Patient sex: M
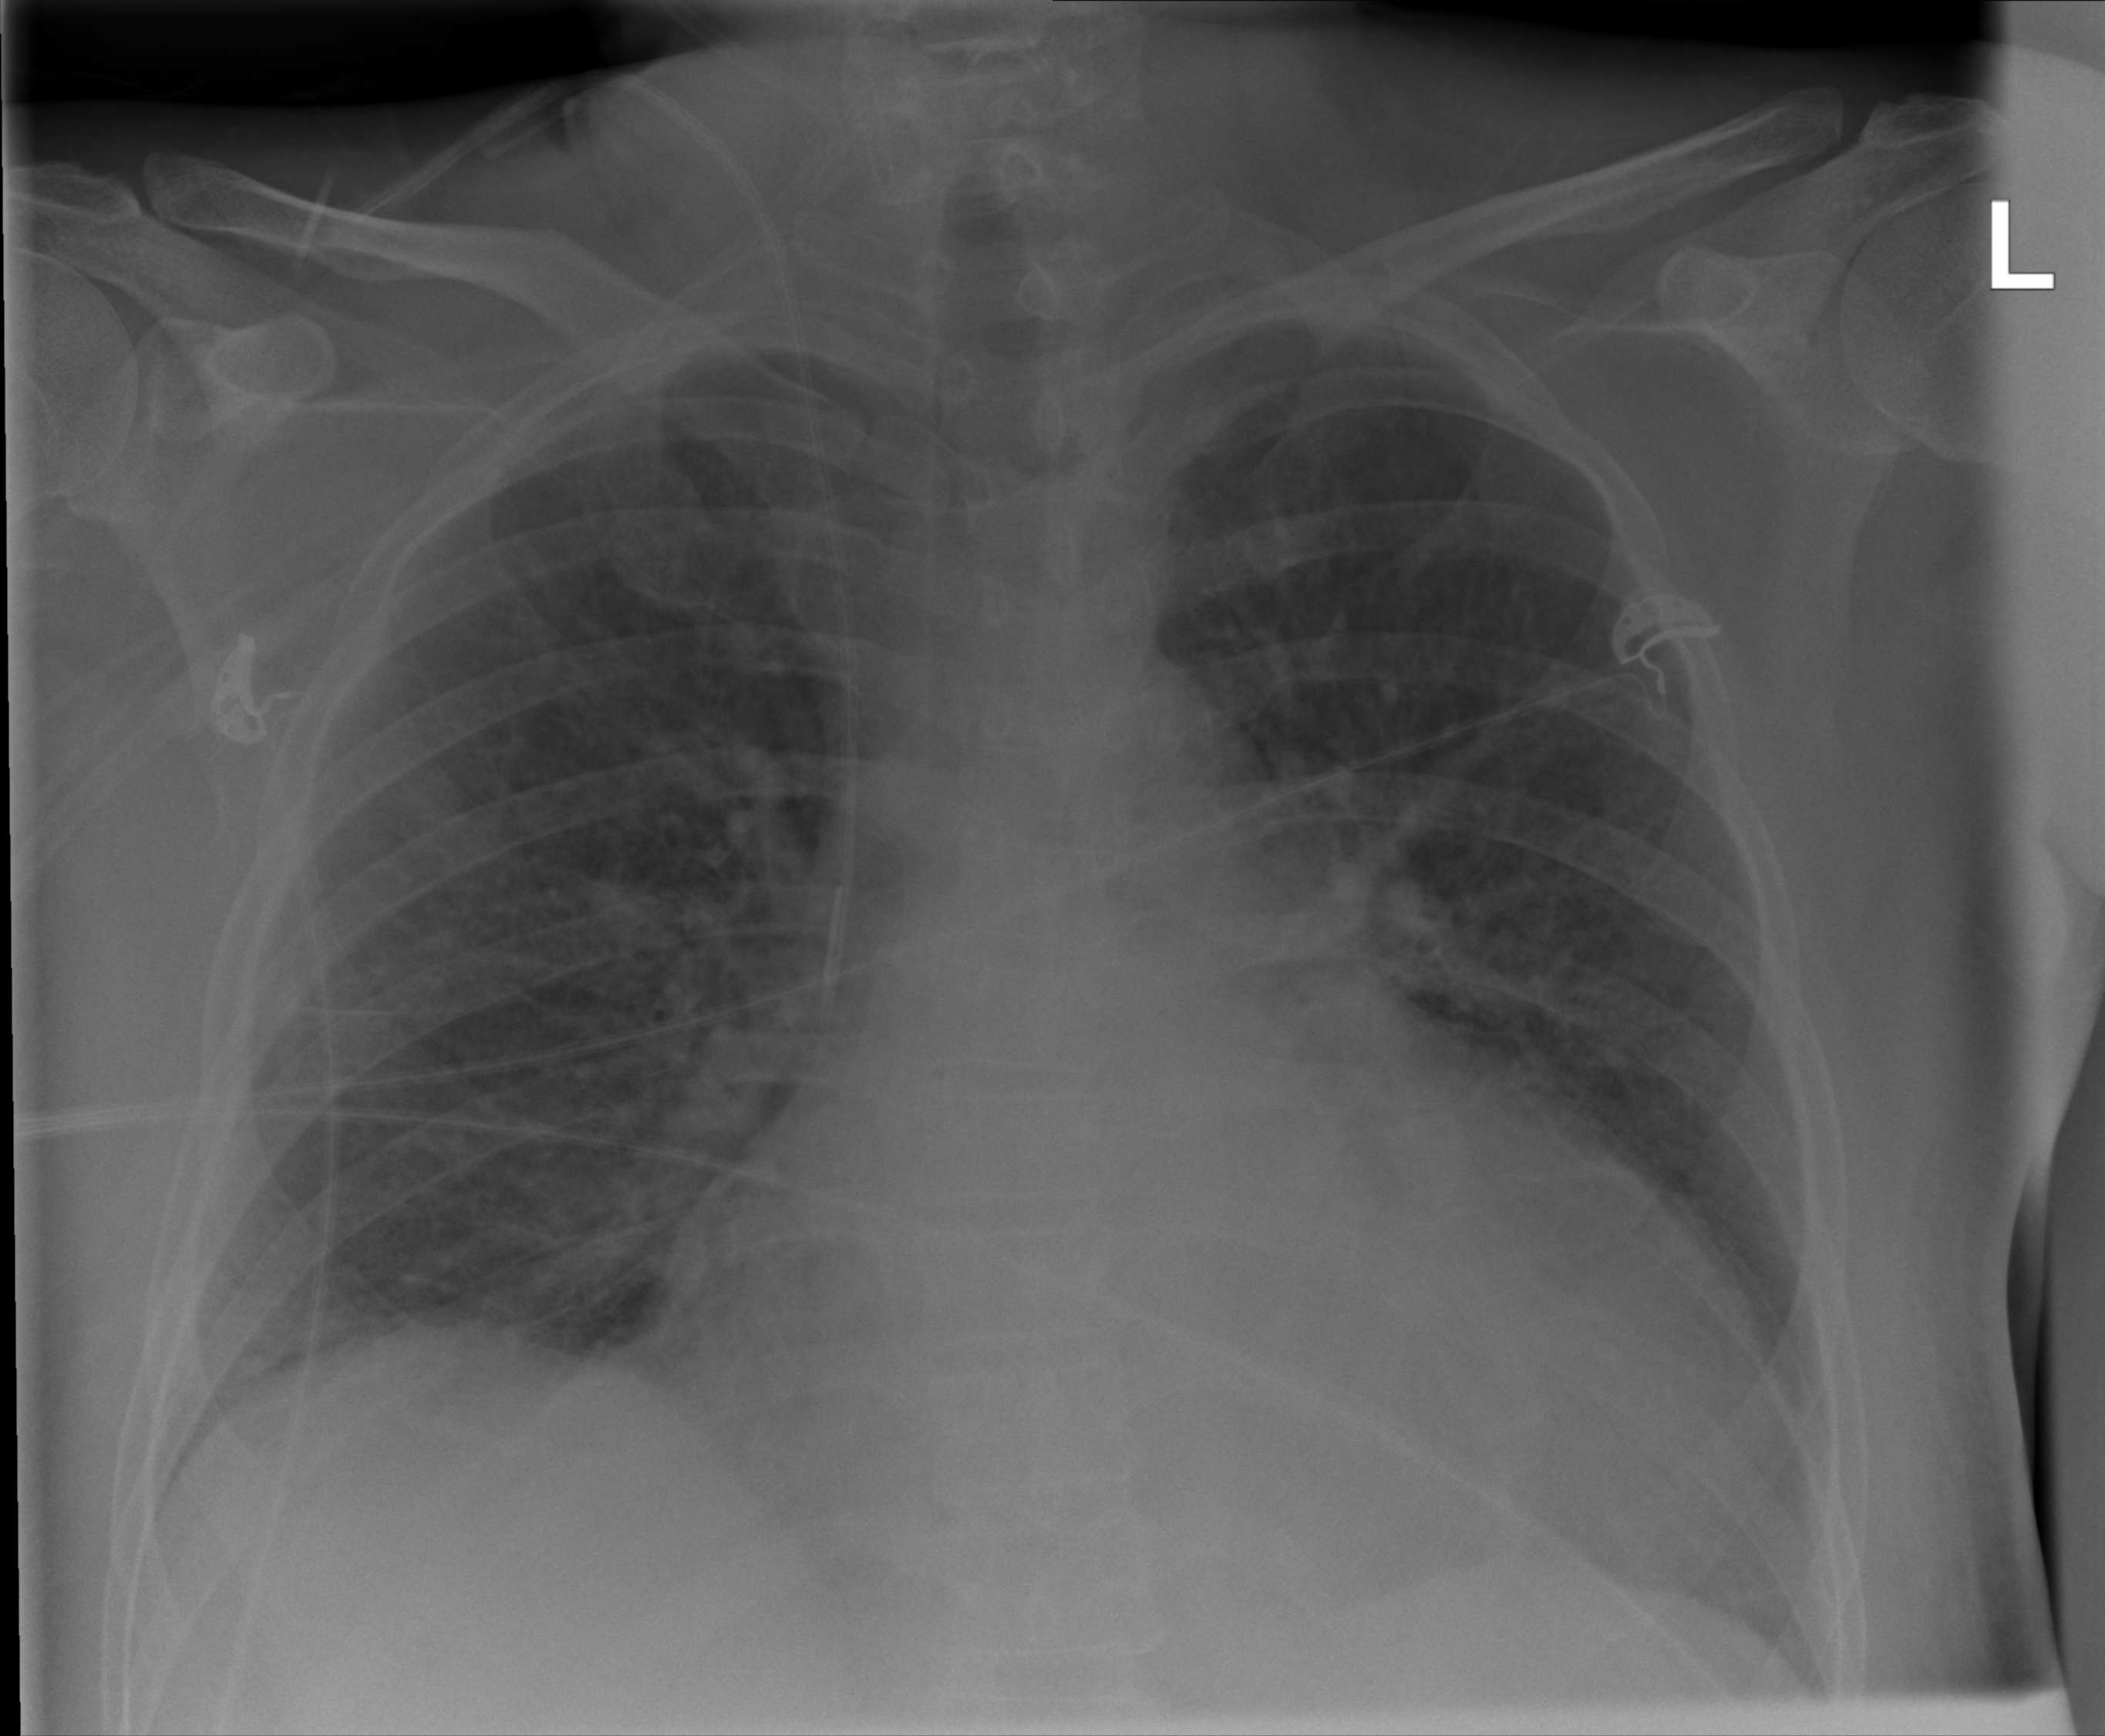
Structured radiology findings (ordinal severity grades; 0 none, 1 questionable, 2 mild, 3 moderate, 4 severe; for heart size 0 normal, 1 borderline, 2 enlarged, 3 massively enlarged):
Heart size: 3
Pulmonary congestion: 2
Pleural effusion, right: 0
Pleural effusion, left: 0
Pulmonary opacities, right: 2
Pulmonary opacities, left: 0
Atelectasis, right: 2
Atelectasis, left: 2